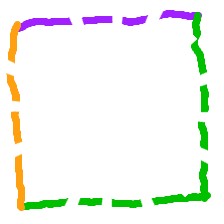
Shape: square